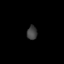
Tissue: skin
Cell type: Epithelial cells
Senescence score: 0.2116
Nuclear area (px): 139
Mean DAPI intensity: 64.23